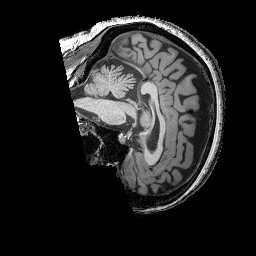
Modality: T1w
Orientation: sagittal
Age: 71
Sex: female
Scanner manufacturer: siemens
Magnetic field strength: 3 T
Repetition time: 2.25 s
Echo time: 0.00411 s